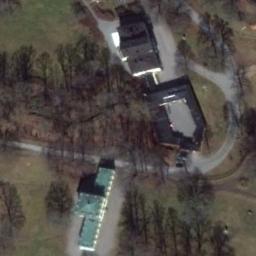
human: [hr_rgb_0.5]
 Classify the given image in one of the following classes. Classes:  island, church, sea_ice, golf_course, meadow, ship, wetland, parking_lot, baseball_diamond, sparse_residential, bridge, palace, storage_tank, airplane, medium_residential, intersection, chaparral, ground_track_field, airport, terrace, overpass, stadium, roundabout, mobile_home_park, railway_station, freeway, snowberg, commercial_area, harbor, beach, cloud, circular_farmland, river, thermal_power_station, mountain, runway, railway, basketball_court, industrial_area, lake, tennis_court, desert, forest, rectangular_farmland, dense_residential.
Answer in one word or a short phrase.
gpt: palace